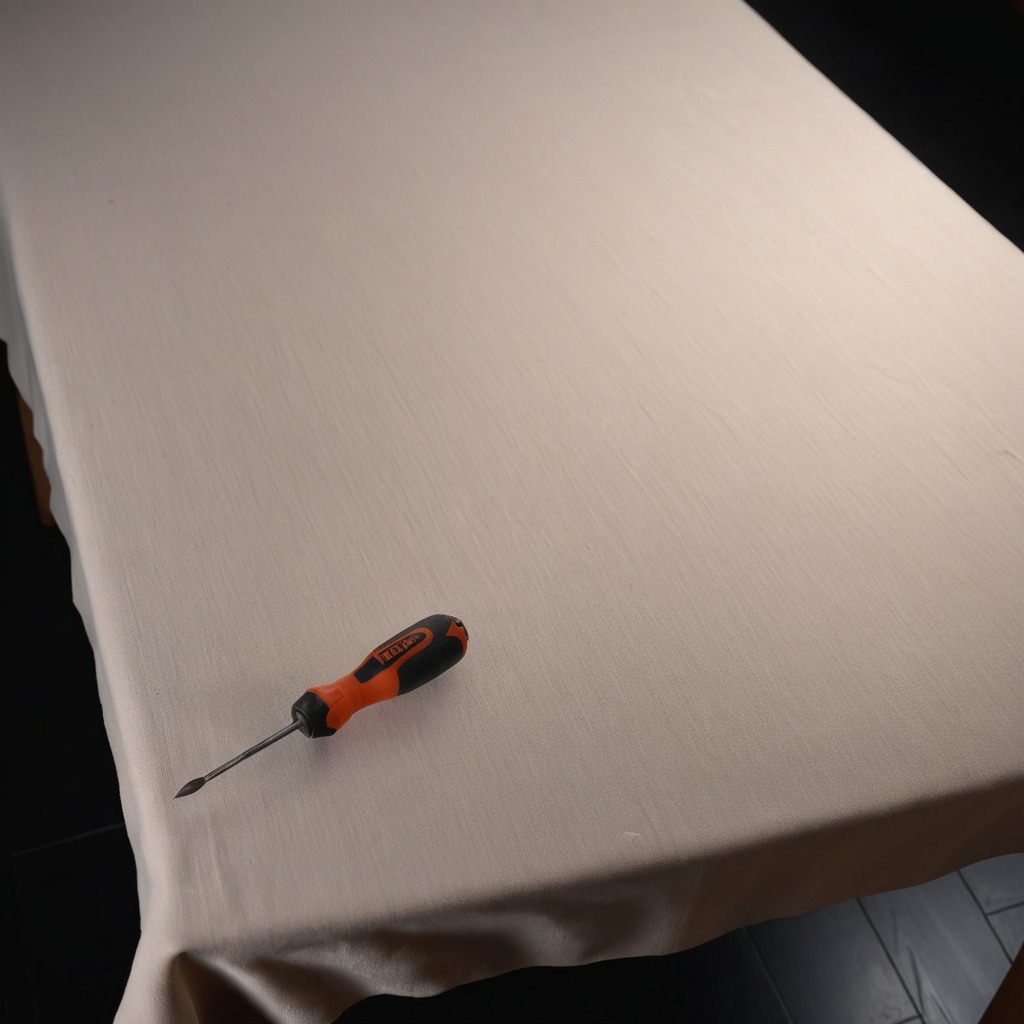
A screwdriver lies on the wooden table.